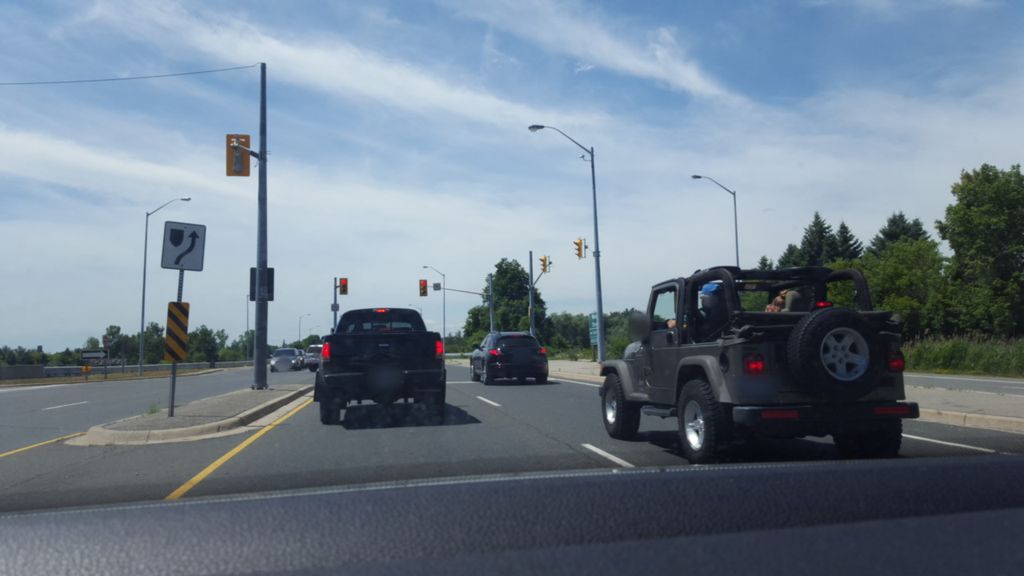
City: hamilton